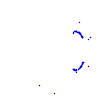
Particle: proton